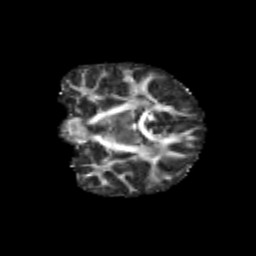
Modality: FA
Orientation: coronal
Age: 11
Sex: male
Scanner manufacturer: siemens
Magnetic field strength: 3 T
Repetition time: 3.8 s
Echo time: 0.07 s